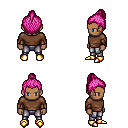
a pixel art fantasy rpg character, male body template, human, dark skin, brown long-sleeve shirt, metal pants, pink short topknot hairstyle, cloth bracers, gold boots, four views (front, back, left, right), 2x2 character sprite sheet, small pixel art, hard edges, no anti-aliasing